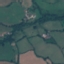
Label: Pasture